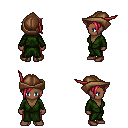
a pixel art fantasy rpg character, female body template, human, dark skin, green robe, red pants, ruby red pixie cut hairstyle, leather cap, brown shoes, four views (front, back, left, right), 2x2 character sprite sheet, small pixel art, hard edges, no anti-aliasing